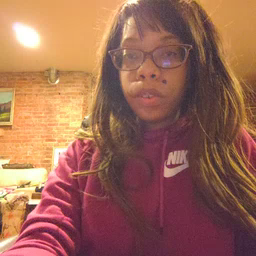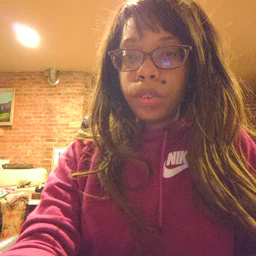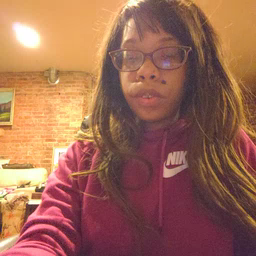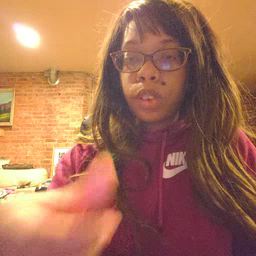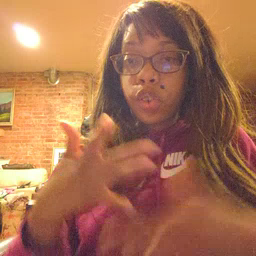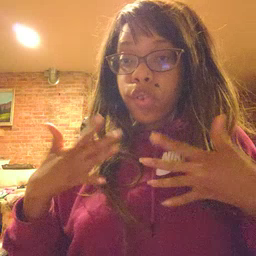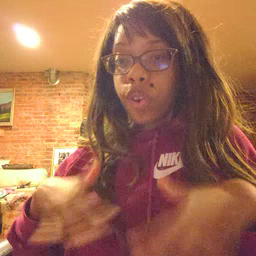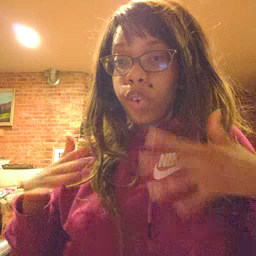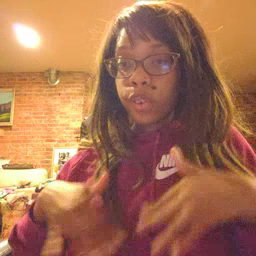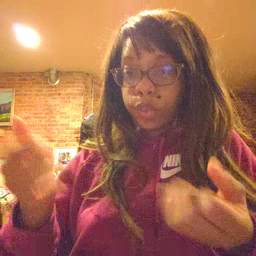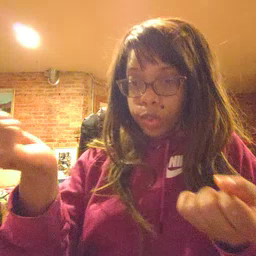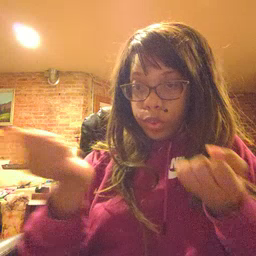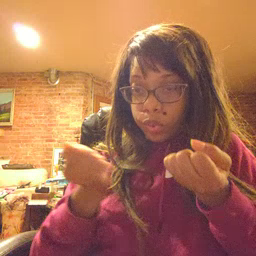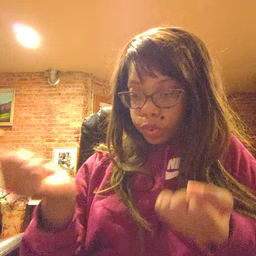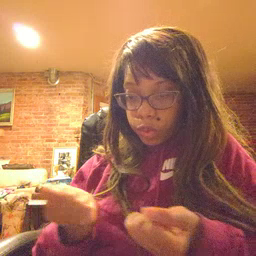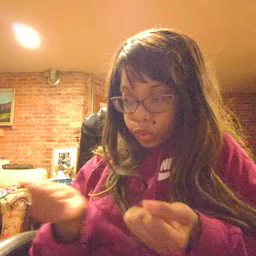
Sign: drawer